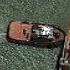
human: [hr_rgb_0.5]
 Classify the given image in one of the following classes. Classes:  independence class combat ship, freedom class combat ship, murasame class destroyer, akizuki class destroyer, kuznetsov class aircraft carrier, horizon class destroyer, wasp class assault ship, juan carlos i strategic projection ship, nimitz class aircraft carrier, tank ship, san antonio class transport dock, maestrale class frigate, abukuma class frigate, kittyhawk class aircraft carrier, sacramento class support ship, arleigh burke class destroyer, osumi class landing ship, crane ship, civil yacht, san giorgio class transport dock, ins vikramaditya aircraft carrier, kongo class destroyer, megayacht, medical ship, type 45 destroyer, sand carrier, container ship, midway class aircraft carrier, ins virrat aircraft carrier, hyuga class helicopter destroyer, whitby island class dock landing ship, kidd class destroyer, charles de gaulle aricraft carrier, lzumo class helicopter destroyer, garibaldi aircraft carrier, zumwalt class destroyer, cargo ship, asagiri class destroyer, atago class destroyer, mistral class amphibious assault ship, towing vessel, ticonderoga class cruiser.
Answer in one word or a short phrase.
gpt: Towing vessel